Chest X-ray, PA view. Patient: 30 years old, sex M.
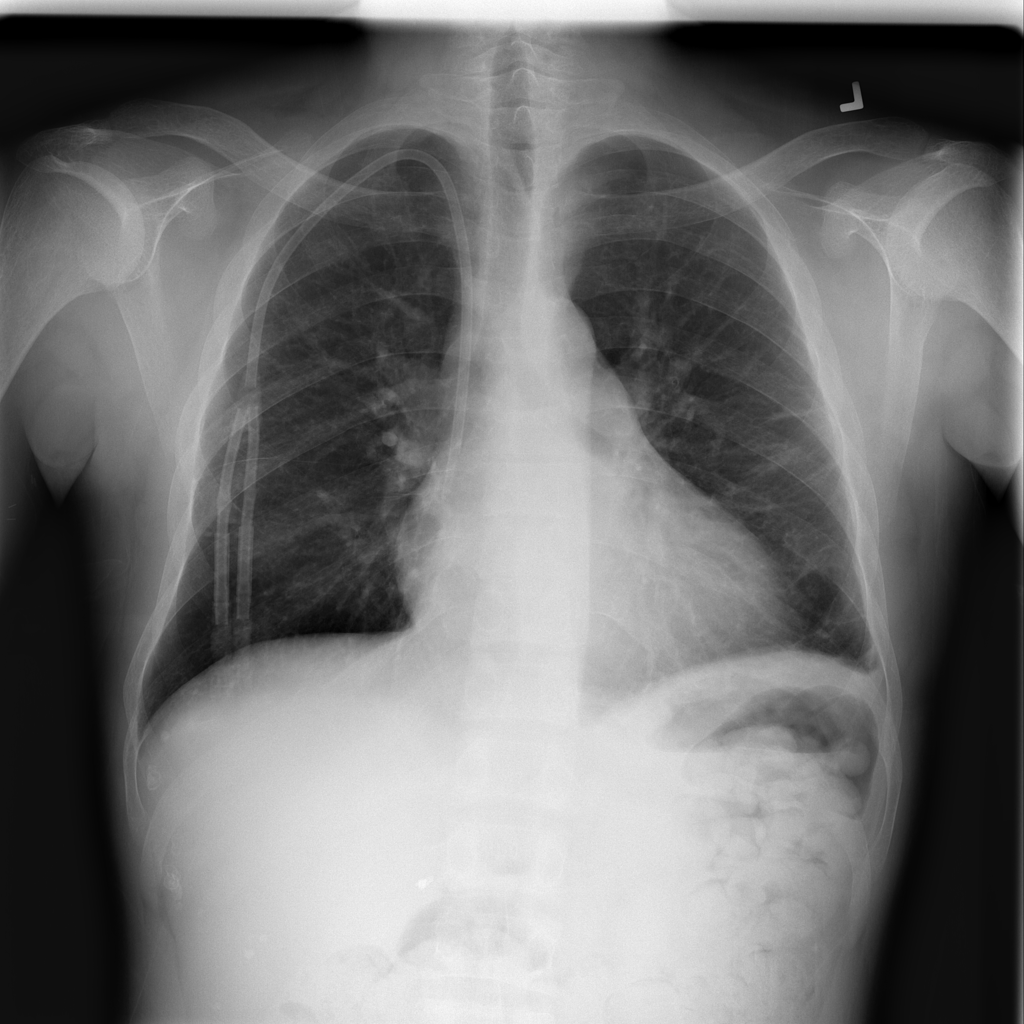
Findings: No Finding